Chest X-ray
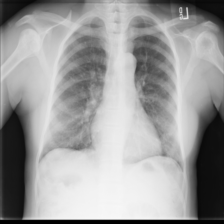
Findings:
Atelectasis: negative
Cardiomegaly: negative
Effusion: negative
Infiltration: negative
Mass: negative
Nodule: negative
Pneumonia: negative
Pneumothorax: negative
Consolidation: negative
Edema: negative
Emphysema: negative
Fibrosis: negative
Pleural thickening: negative
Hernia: negative